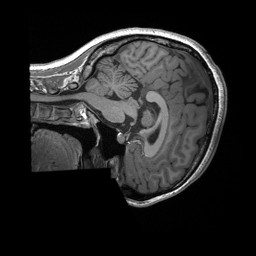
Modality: T1w
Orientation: sagittal
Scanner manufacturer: siemens
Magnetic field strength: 3 T
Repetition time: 2.4 s
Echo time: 0.00224 s